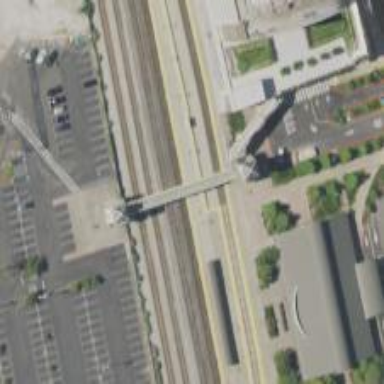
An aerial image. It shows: Platform at the railway with shelter for public transport.